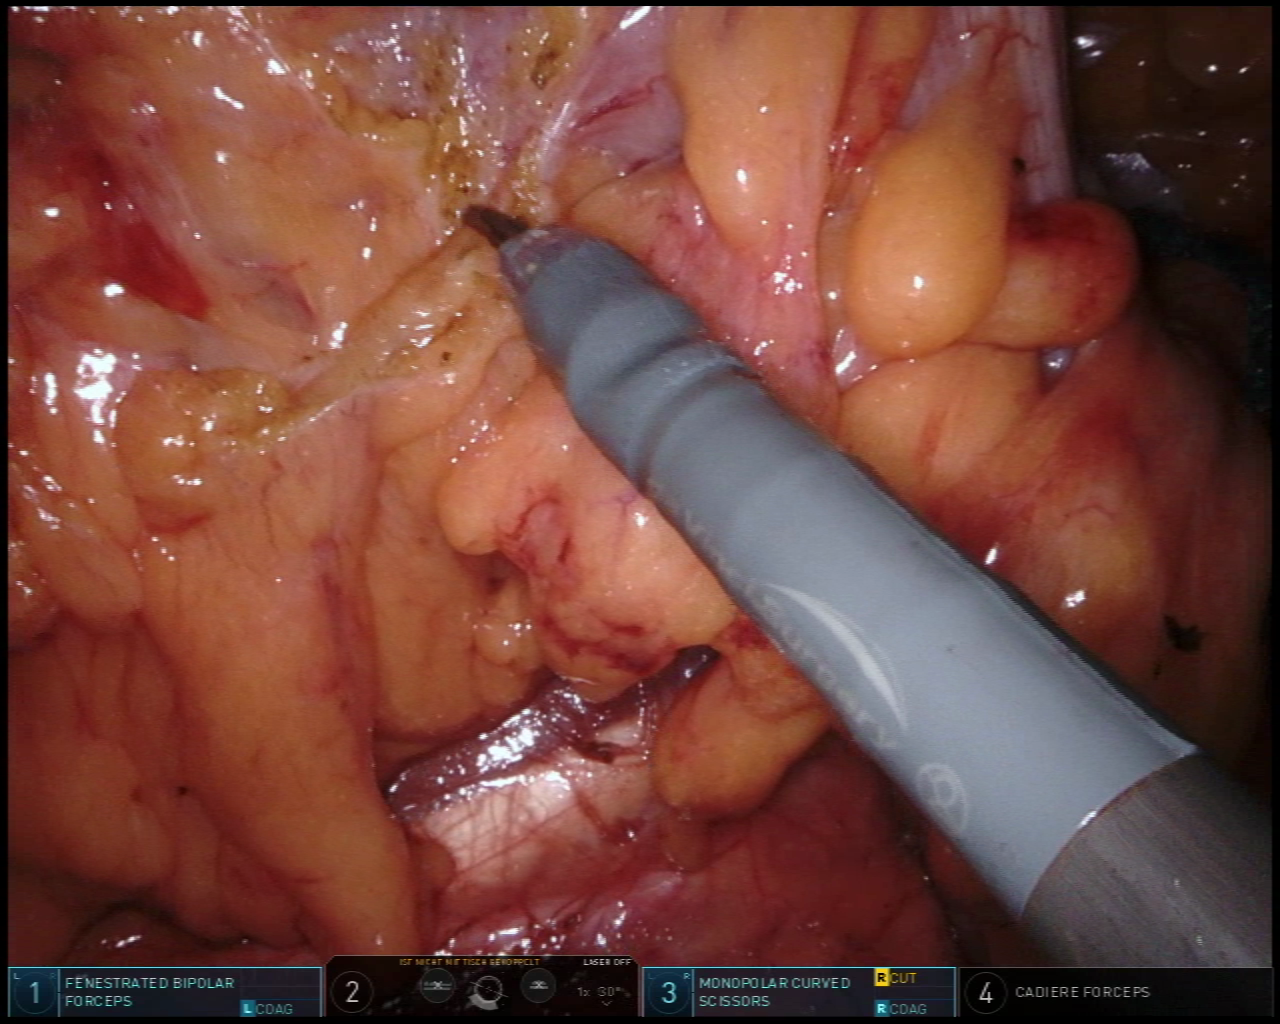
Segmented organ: ureter
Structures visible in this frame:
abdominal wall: no
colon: yes
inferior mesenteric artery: no
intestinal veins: no
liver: no
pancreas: no
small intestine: no
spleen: no
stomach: no
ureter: yes
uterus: no
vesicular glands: no